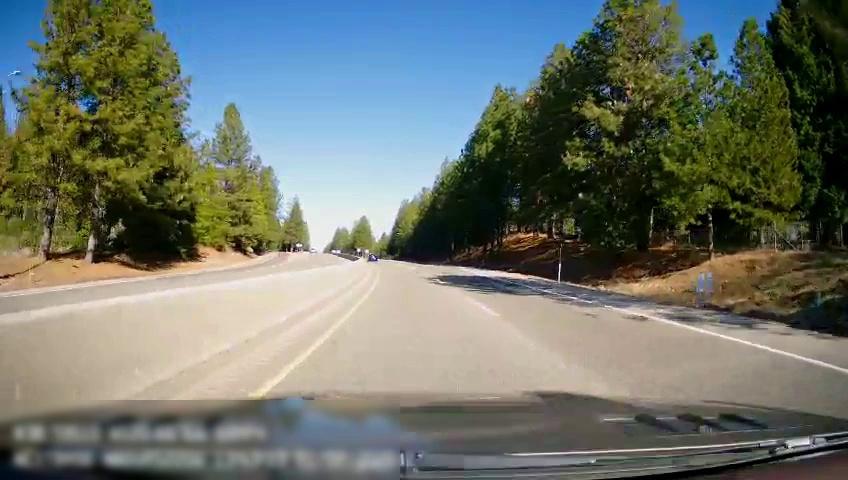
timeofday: Day
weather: Sunny
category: Drivable Space
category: Drivable Space
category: Vehicles | Car
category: Lanes | Alternate Lane
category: Lanes | Current Lane
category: Lanes | Alternate Lane
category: Lanes | Opposite Lane